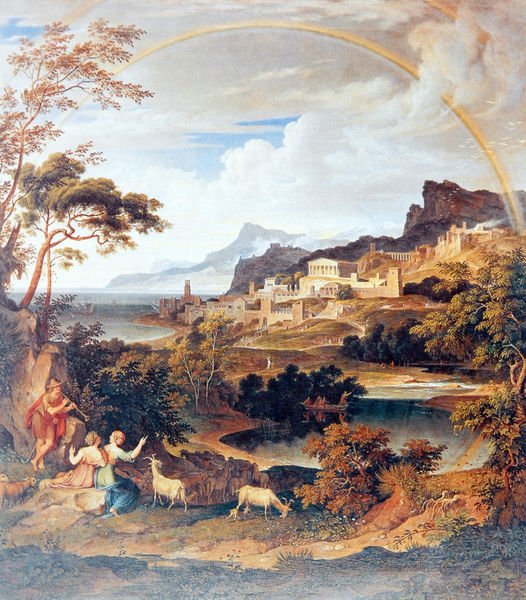
Titel: Heroische Landschaft mit Regenbogen
Künstler: Joseph Anton Koch
Standort: Berlin
Institution: Märkisches Museum
Schlagwörter: baum, berg, blau, blätter, felsen, gemälde, himmel, laub, mann, meer, wasser, weiß, wolken, baumstämme, bäume, fluss, frauen, gelb, grün, landschaft, menschen, mädchen, see, sitzen, stadt, teich, ufer, braun, bunt, frau, grau, hut, kleid, kleider, licht, männer, strasse, ausblick, gebäude, gras, haus, rot, schloss, tier, tiere, weg, wiese, wolke, beige, malerei, mensch, stein, bild, instrument, öl, baumstamm, erde, häuser, hügel, natur, strauch, weide, büsche, gewässer, sonne, sträucher, boden, gold, kind, mutter, vater, musik, musiker, pflanzen, wald, boot, boote, kinder, kreis, stock, turm, weiher, aussicht, klar, küste, schiff, schiffe, sommer, bogen, fassade, italien, naturalismus, ort, süden, fischer, segelschiff, berge, fels, gebirge, dorf, mauer, herde, herbst, idylle, rast, hafen, pfeife, musikinstrument, bucht, schaf, antike, weiden, münchen, wandern, ideal, wälder, tizian, fahren, flöte, jesus, romantisch, tümpel, fressen, pan, griechenland, tempel, fanfare, arkadien, heroische landschaft, posaune, maria, sträcuher, schafe, hirte, hirten, schäfer, heroisch, ziege, joseph anton koch, josef, joseph, weitsicht, athen, angler, mittelmeer, ziegen, fischen, neue pinakothek, ziegenhirte, muter, winken, pastorale, pinakothek, regenbogen, trompete, terassen, türm, geiss, zicklein, hierte, ideallandschaft, hirt, meeer, geissen, felsf, hirtne, ziegenherde, schalmei, eitempera, meerzunge, se, pitoresque, mannberge